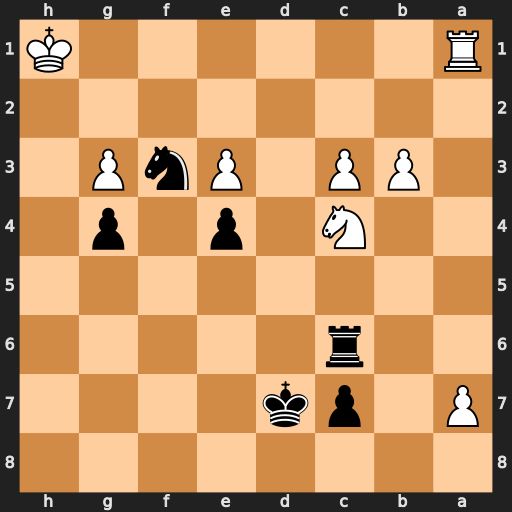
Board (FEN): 8/P1pk4/2r5/8/2N1p1p1/1PP1PnP1/8/R6K
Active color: b
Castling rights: -
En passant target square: -
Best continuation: Rh6+ Kg2 Rh2+ Kf1 Rh1+